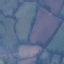
Label: Pasture